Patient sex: M
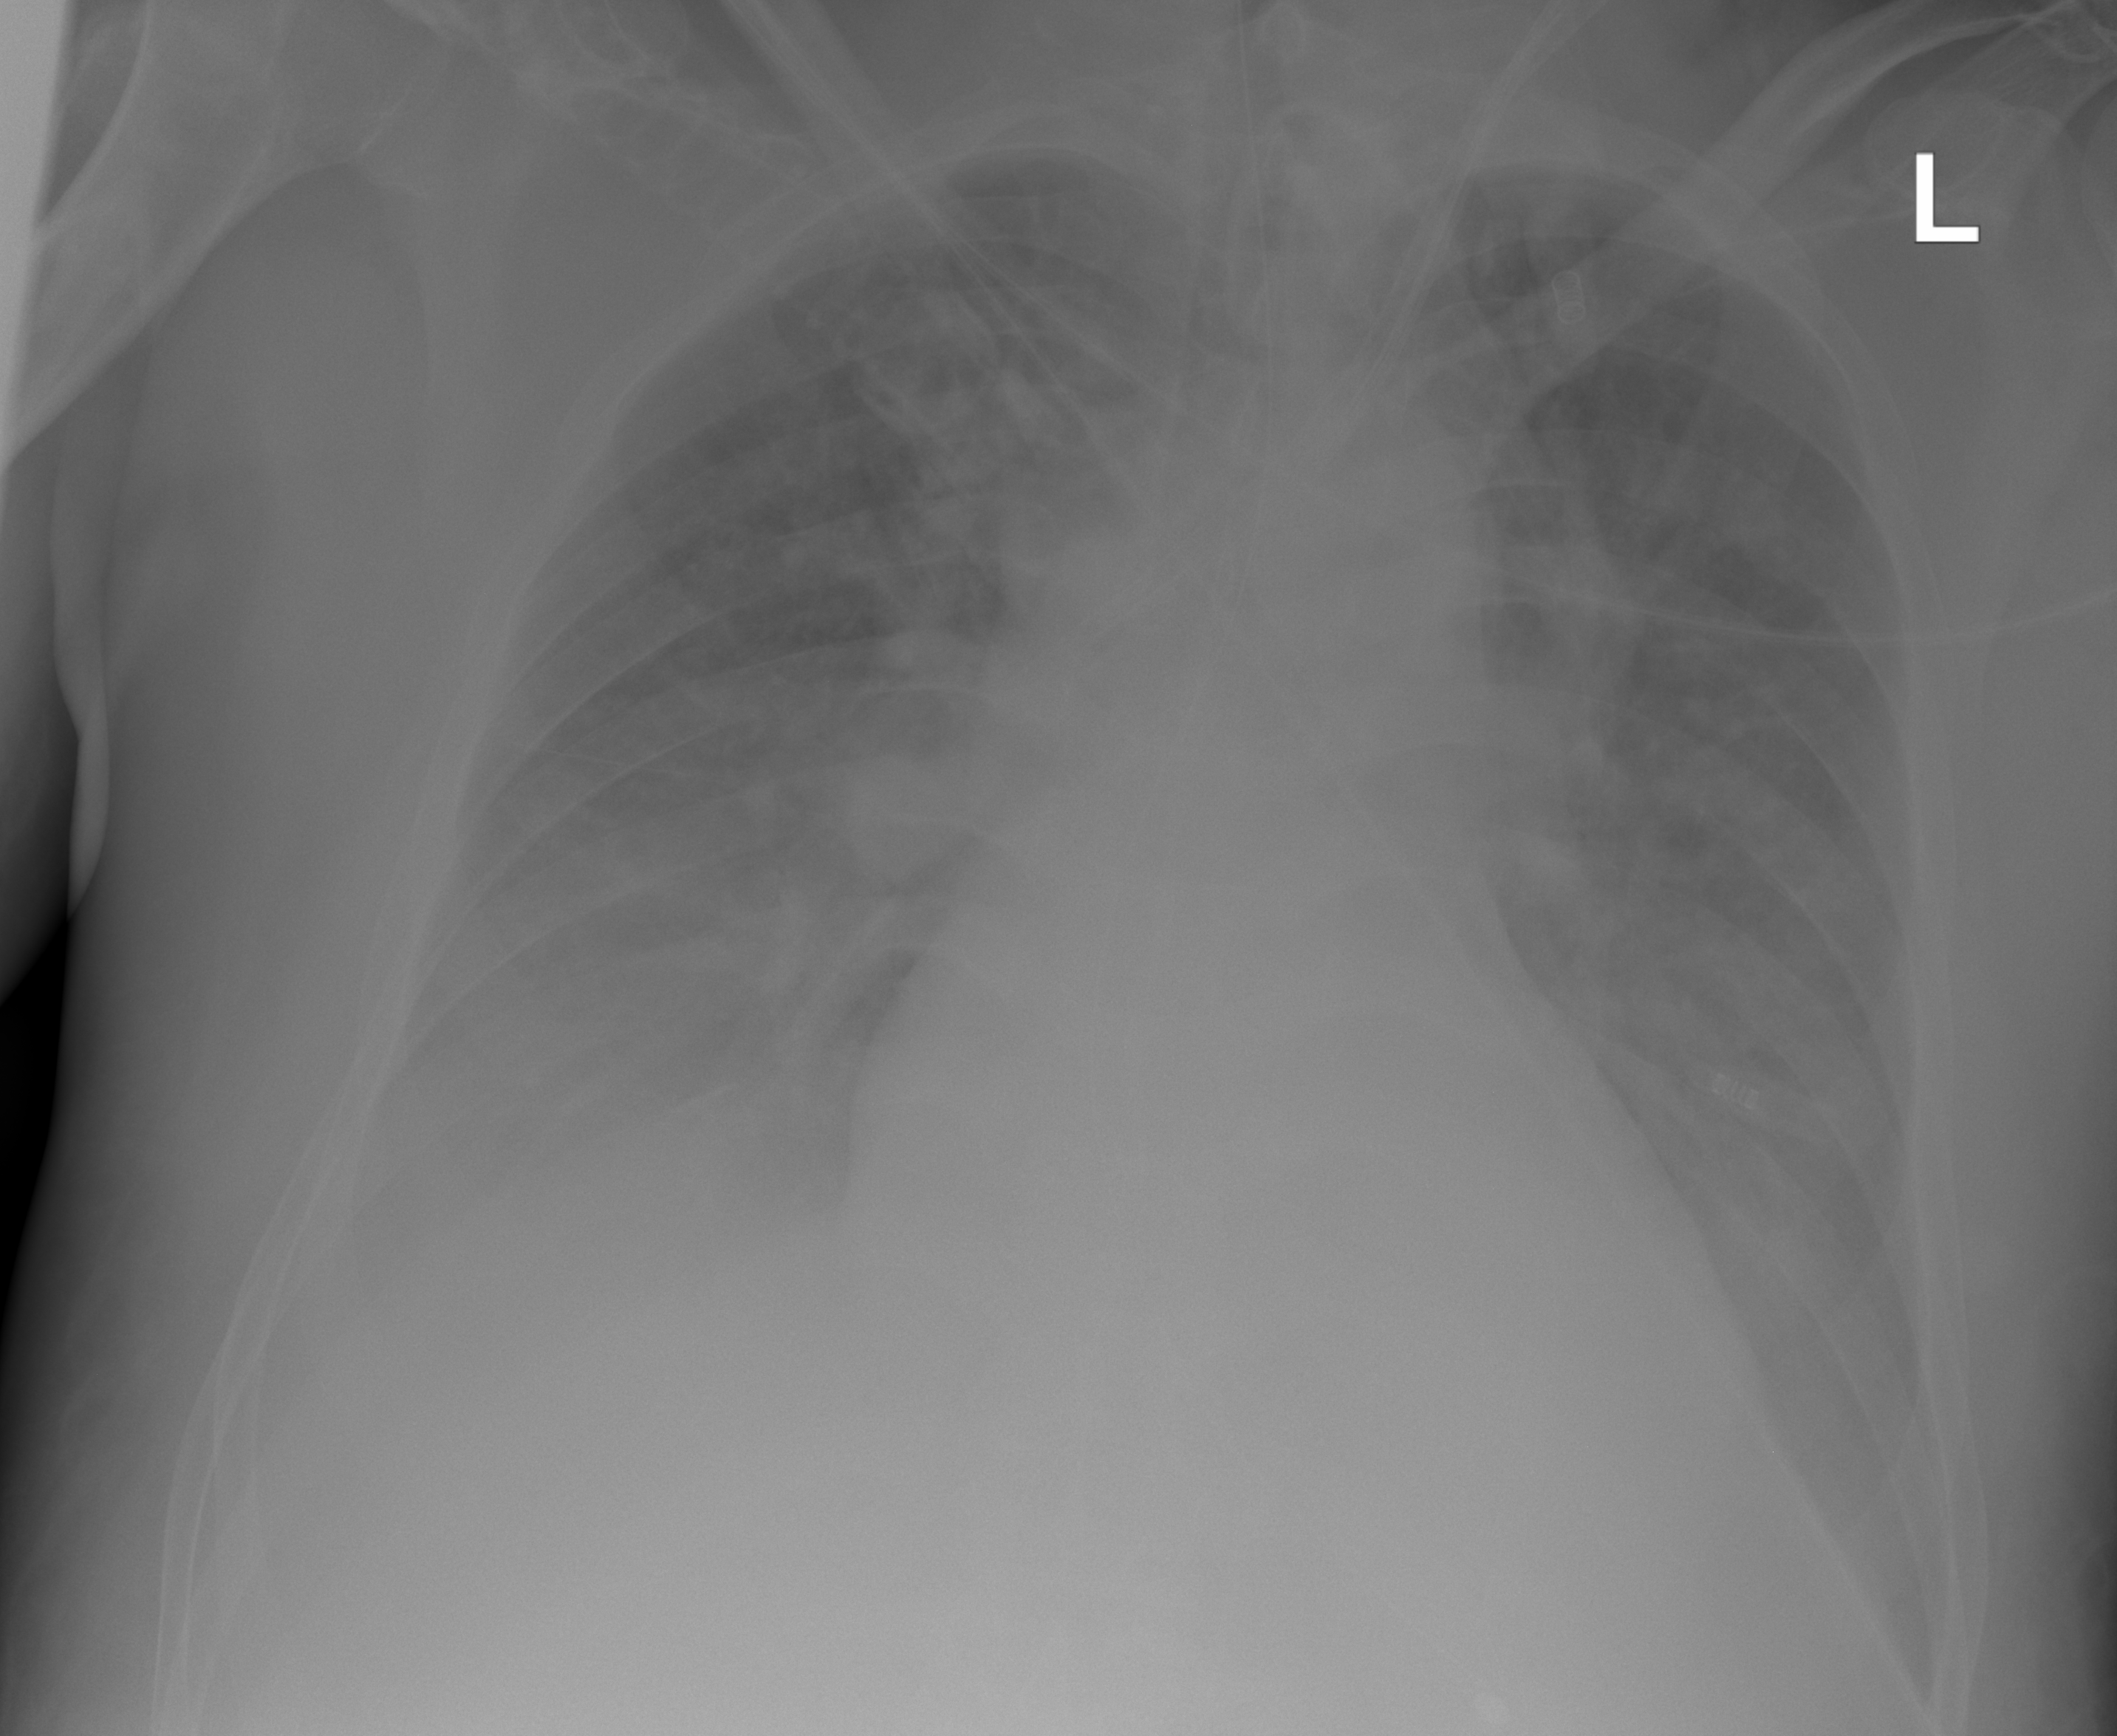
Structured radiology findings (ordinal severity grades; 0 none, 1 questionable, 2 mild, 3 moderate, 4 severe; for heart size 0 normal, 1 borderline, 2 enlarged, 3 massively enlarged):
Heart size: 0
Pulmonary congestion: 2
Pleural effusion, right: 3
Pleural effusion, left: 2
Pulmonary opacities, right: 2
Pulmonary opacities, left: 2
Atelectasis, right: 0
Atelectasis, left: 0